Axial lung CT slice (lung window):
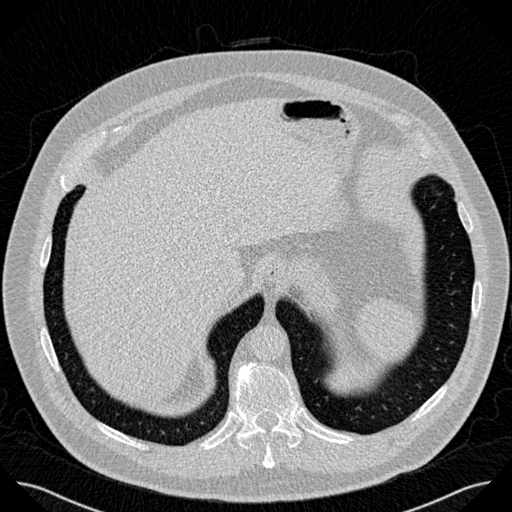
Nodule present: no